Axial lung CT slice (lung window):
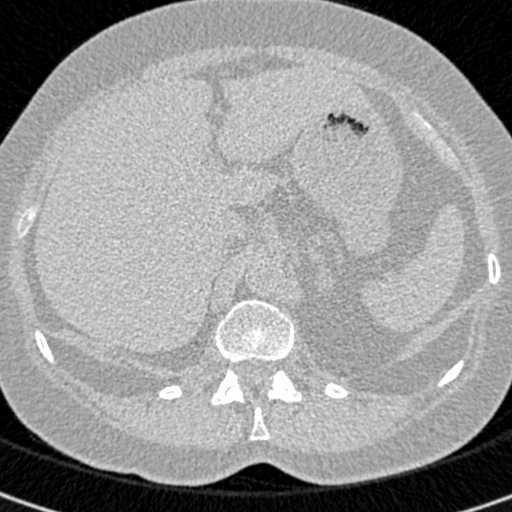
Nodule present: no